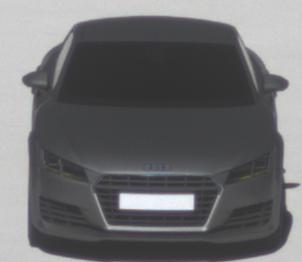
Make: Audi
Model: TT Coupé 1.8 TFSI
Detailed model: TT (8S) Coupé
Model produced from: 2015/08
Model produced until: 2018/06
Doors: 3
Color: gray
Road condition: dry road
Daytime: morning or afternoon
Contrast: high contrast